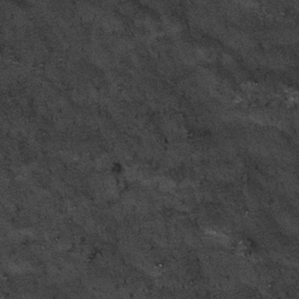
Label: frost